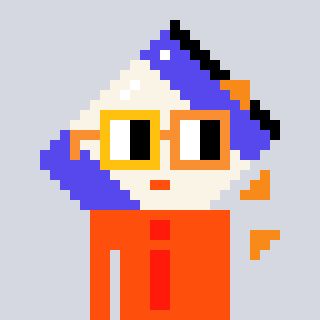
a pixel art character with square yellow and orange glasses, a chips-shaped head and a orange-colored body on a cool background